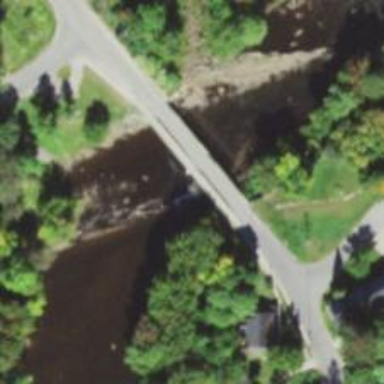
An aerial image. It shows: Historic dam along waterway.